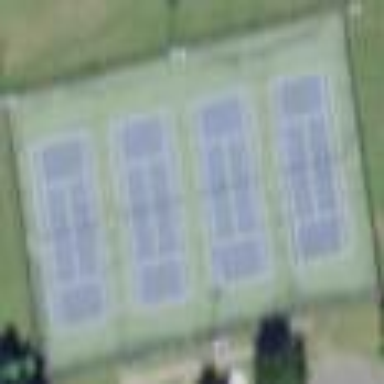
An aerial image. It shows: Tennis court on pitch designated for leisure land.